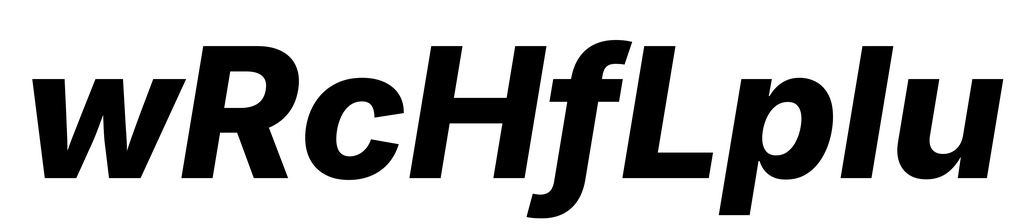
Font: Inter-Italic_ExtraBold_Italic